Interaction volume radius: 10 \u00c5
Interaction volume height: 15 \u00c5
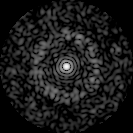
Disorder parameter: 0.8386